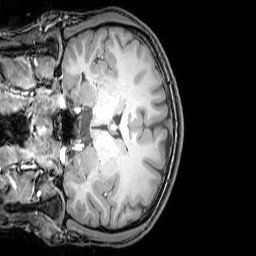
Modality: T1w
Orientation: coronal
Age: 22
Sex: male
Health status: healthy
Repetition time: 0.081 s
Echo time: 0.037 s